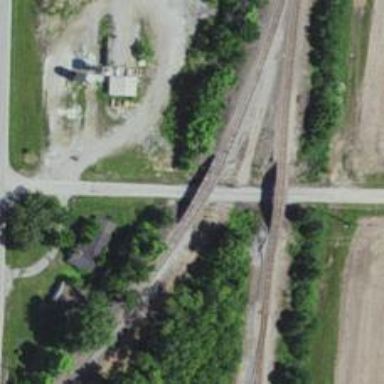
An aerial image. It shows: Railway junction.